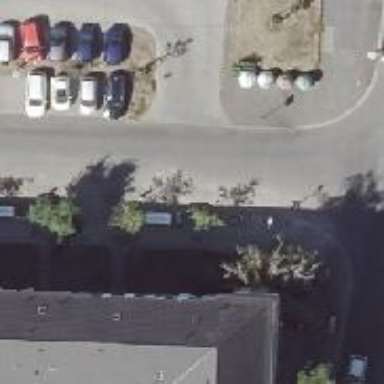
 with parallel parking lanes on the left and parking on the street side on the right."